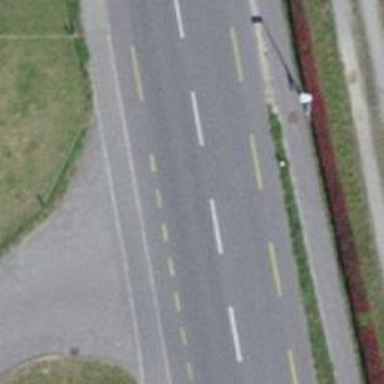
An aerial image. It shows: Primary highway with asphalt surface and lanes for cycling on both sides.